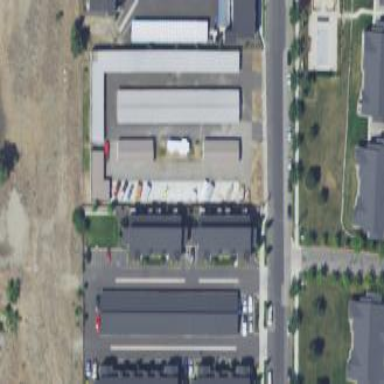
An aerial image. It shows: Storage rental shop.